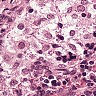
Metastatic tissue present: no